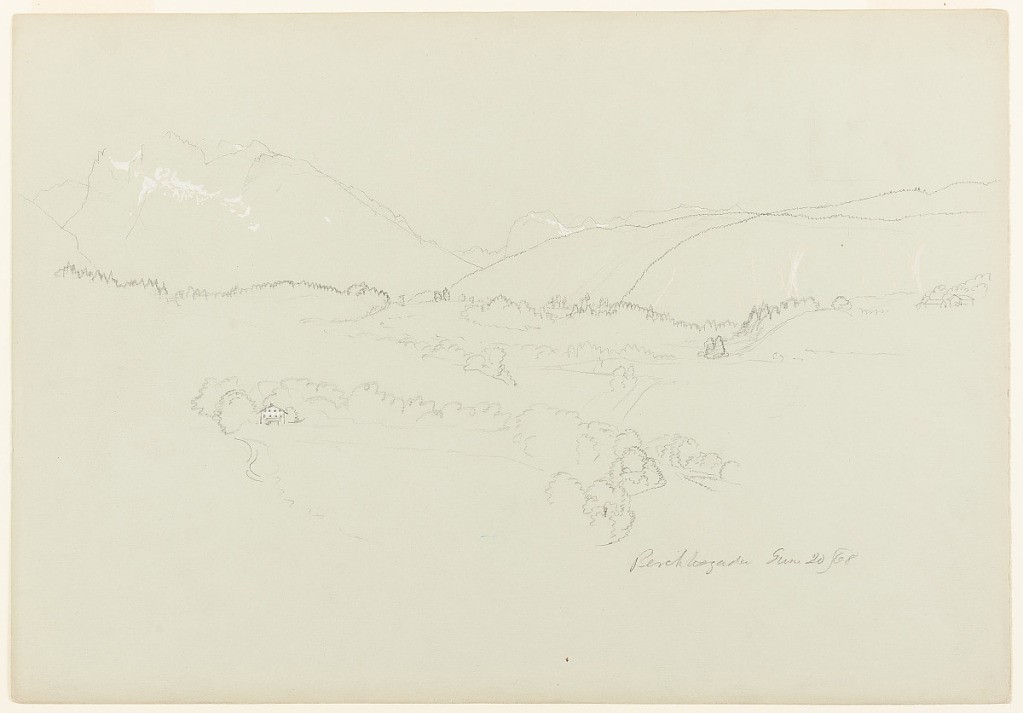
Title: Near Berchtesgaden, Bavaria (Germany)
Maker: Frederic Edwin Church, American, 1826–1900
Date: June 20, 1868
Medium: Graphite and white gouache on green laid paper
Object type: Drawing
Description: Landscape sketch showing the rolling, alpine terrain near the town of Berchtesgaden, Bavaria, present day Germany. In the foreground at left, a house is visible on the edge of the woods by a clearing or body of water. In the middle distance, a wooded, undulating landscape stretches across the composition, with two possibly farm buildings at far right. In the background, rugged, sharp, and snow strewn mountain ranges stretch across the distant horizon.